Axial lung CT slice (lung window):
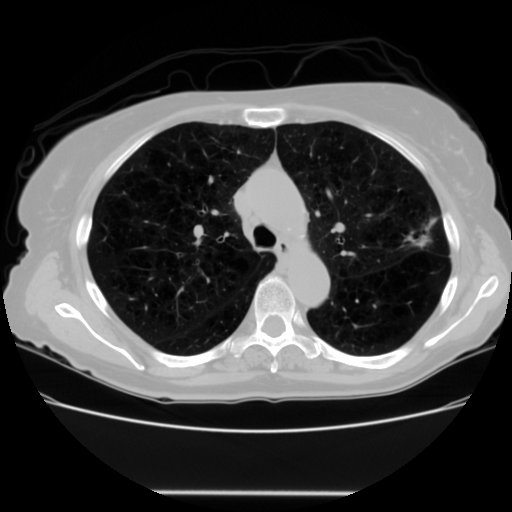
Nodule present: no